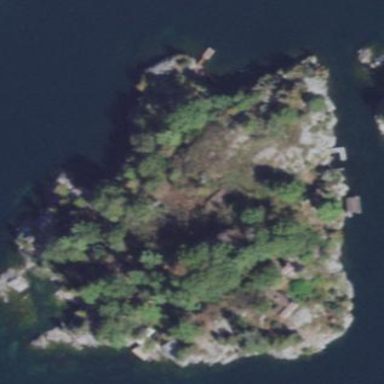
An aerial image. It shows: Islet covered with woodland.